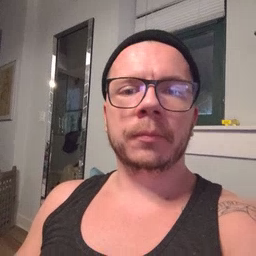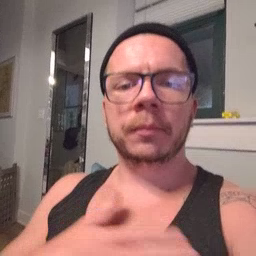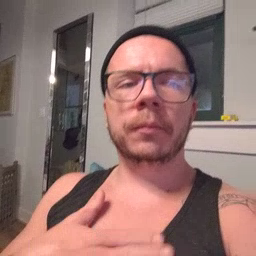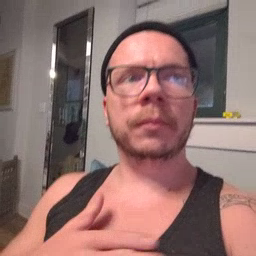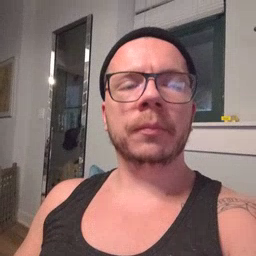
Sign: please